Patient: sex M, age 61
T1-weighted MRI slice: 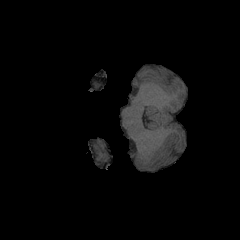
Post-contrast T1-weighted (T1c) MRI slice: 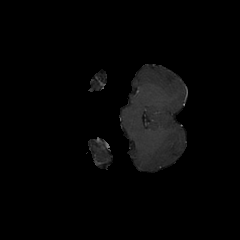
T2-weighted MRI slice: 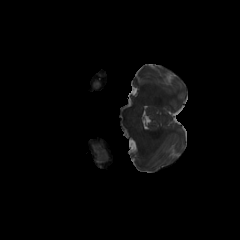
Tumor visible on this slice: no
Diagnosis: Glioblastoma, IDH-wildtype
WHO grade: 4